Field crop: maize
Growth stage: 2
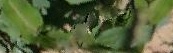
Species: maize